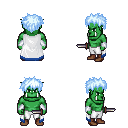
a pixel art fantasy rpg character, male body template, orc, green skin, white trimmed cape, white pants, white cyan bedhead hairstyle, white cloth bracers, brown shoes, dagger, four views (front, back, left, right), 2x2 character sprite sheet, small pixel art, hard edges, no anti-aliasing